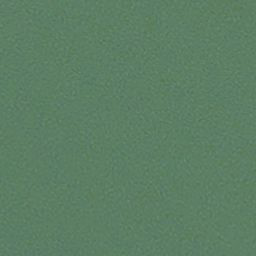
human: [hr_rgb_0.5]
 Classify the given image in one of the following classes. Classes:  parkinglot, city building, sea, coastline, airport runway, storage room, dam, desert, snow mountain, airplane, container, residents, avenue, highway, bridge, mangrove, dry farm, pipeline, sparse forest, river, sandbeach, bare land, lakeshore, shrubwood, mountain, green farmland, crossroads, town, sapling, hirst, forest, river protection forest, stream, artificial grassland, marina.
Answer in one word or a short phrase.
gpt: sea